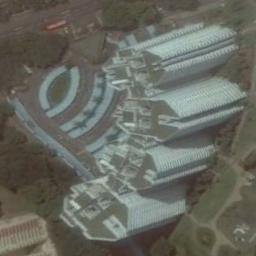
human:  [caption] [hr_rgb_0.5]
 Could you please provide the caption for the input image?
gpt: There are several tall buildings and lawns and several roads and many trees in a commercial area .

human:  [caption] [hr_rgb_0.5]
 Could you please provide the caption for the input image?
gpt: The style of the building is very strange .

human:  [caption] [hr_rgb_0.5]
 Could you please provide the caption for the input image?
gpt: A commercial area with four high-rise buildings arranged neatly is surrounded by some trees .

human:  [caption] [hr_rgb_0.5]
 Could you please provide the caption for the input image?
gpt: The commercial area is on the open place .

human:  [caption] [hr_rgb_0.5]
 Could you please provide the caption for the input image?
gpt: There are some blue buildings on a commercial area .